Question: So, I have the following 'else if':
'''
else if (isset($_POST['orderID'])) {
/* Update order. */
$orderID = $_POST['orderID'];
$link = getConn();
$custInfo = getCustData($orderID, $link, $tableName);
//$custInfo contains [id, order_id, student, firstname, lastname, email, address, phone, price, size, anchovies,
//pepperoni, peppers, olives, onions, createdatetime]
?>
<form id='updateOrder' name='orderID' method='post' action='vieworder.php'>
<h3>What Size of Pizza Would You Like?</h3>
Small <input id='small' type='radio' name='pizzaSize' value='small' <?php echo ($custInfo[9]=='small')?'checked':''?>/>
Medium <input id='medium' type='radio' name='pizzaSize' value='medium' <?php echo ($custInfo[9]=='medium')?'checked':''?>/>
Large <input id='large' type='radio' name='pizzaSize' value='large' <?php echo ($custInfo[9]=='large')?'checked':''?>/>
<br>
<h3>Add Extra Toppings</h3>
Anchovies <input id='anchovies' type='checkbox' name='anchovies' value='yes' <?php echo ($custInfo[10]=='Y')?'checked':''?>/>
<br>
Pineapples <input id='pineapples' type='checkbox' name='pineapples' value='yes'<?php echo ($custInfo[10]=='Y')?'checked':''?>/>
<br>
Pepperoni <input id='pepperoni' type='checkbox' name='pepperoni' value='yes'<?php echo ($custInfo[10]=='Y')?'checked':''?>/>
<br>
Olives <input id='olives' type='checkbox' name='olives' value='yes' <?php echo ($custInfo[10]=='Y')?'checked':''?>/>
<br>
Onions <input id='onions' type='checkbox' name='onions' value='yes' <?php echo ($custInfo[10]=='Y')?'checked':''?>/>
<br>
Peppers <input id='peppers' type='checkbox' name='peppers' value='yes' <?php echo ($custInfo[10]=='Y')?'checked':''?>/>
<br>
<h3>Enter your details:</h3>
First Name: <input id='forename' type='text' name='forename' value="<?php echo htmlentities($custInfo[3]); ?>" required/>
<br>
Surname: <input id='surname' type='text' name='surname' value="<?php echo htmlentities($custInfo[4]); ?>" required/>
<br>
Address: <textarea id='address' name='address' rows='5' cols='30' value="<?php echo htmlentities($custInfo[6]); ?>" required></textarea>
<br>
Email Address: <input id='email' type='email' name='email' value="<?php echo htmlentities($custInfo[5]); ?>" required/>
<br>
Phone Number: <input id='phoneNumber' type='text' name='phone' value="<?php echo htmlentities($custInfo[7]); ?>" required/>
<br>
Tick here if you are a student: <input id='studentDiscount' type='checkbox' name='student'<?php echo ($custInfo[2]=='Y')?'checked':''?>/>
<br>
<button type='submit' value='Place Order'>Submit Order</button>
</form>
<?php
}
'''
I close the PHP block where the 'else if' is began in after getting '$custInfo' and then begin to redisplay a html form that the user had filled in earlier. I use more PHP blocks inside the HTML to fill in the form as it is created with the values stored in '$custInfo'. I then start another PHP block and close the else if and the file continues.
Calling 'var_dump($custInfo)' after initialising '$custInfo' gives an expected result:
> array(17) { ["id"]=> string(3) "193" ["order_id"]=> string(13) "5550a328ddb36" ["student"]=> string(1) "Y" ["firstname"]=> string(6) "Peadar" ["lastname"]=> string(11) "O Duinnin" ["email"]=> string(15) "email@email.com" ["address"]=> string(32) "Line 1, Line 2, City, County." ["phone"]=> string(10) "<PHONE>" ["price"]=> string(5) "15.00" ["size"]=> string(5) "large" ["anchovies"]=> string(1) "Y" ["pineapples"]=> string(1) "N" ["pepperoni"]=> string(1) "N" ["peppers"]=> string(1) "Y" ["olives"]=> string(1) "Y" ["onions"]=> string(1) "Y" ["createdatetime"]=> string(19) "2015-05-11 13:40:08" }
However, I get the following output:

Is this a scope issue or am I doing something else wrong here? I can provide more code or a JSFiddle if requested. Thanks in advance!
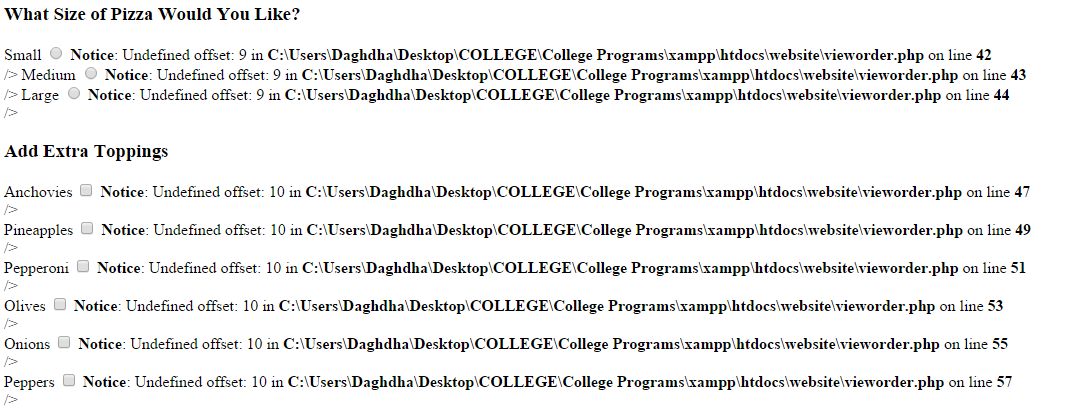
Answer: Since your array '$custInfo' is an associative array the numerical offset won't be available. Instead of '9' or '10' you need to use the associated key that you assigned to it.